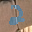
Label: 2